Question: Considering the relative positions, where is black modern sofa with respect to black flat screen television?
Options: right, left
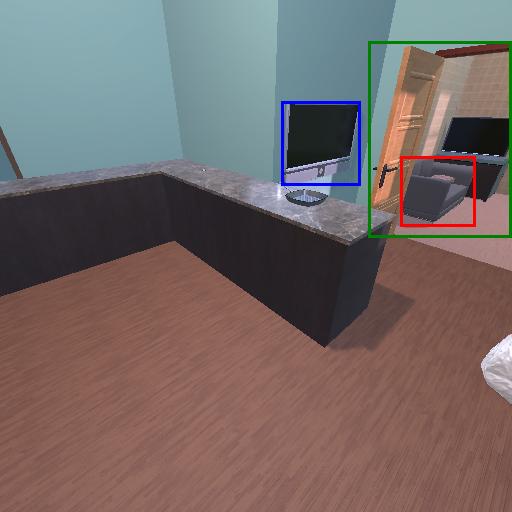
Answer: right